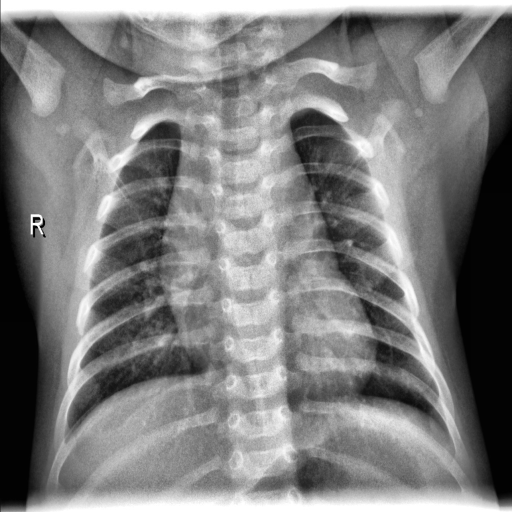
Finding: NORMAL